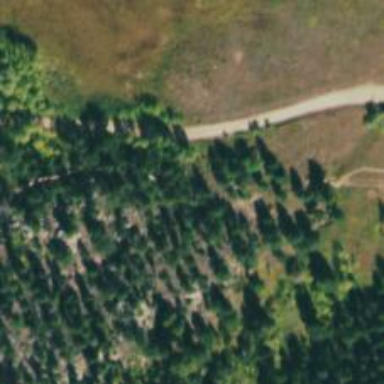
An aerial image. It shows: Path with excellent trail visibility.